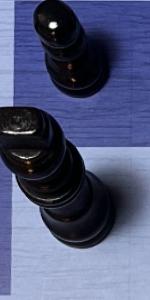
Label: King_Black